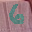
Label: 6